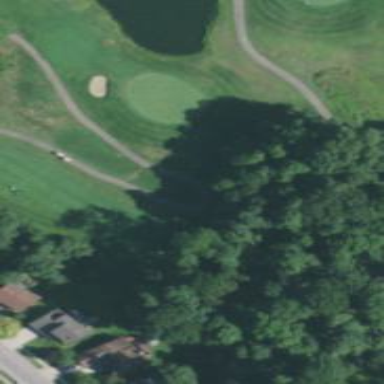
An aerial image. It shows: Grass area designated as golf tee.